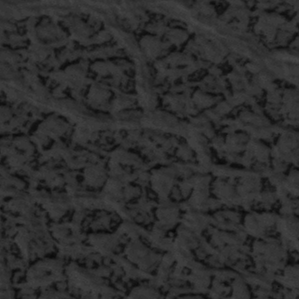
Label: frost